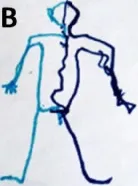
Evolution of the drawing-a-man test during 3 years of follow up. (B) 2nd test at 12 months.
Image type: radiology (ultrasound)